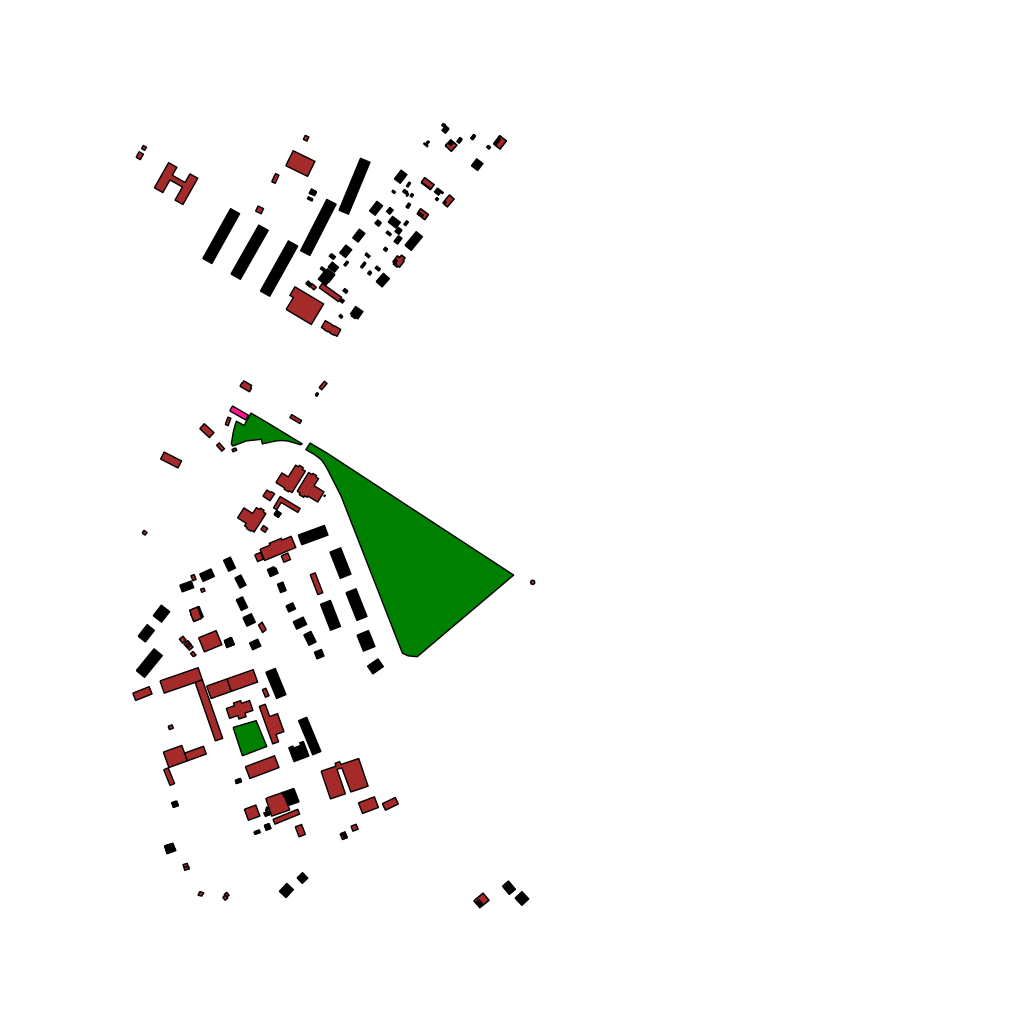
Tags: overhead vector_map, agriculture, business, recreation, residential, special, modern, soviet, individual_rise, low_rise, density_2, Building, Facility, Park, Rail, 1.0 km²